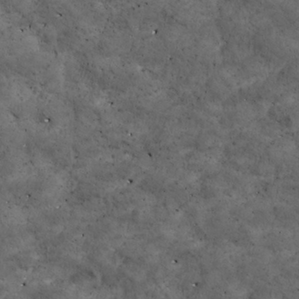
Label: non_frost